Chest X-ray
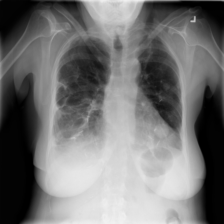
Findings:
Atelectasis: negative
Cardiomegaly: negative
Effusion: negative
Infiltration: negative
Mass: negative
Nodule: positive
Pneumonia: negative
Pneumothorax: negative
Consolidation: negative
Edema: negative
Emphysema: negative
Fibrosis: negative
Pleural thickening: negative
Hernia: negative